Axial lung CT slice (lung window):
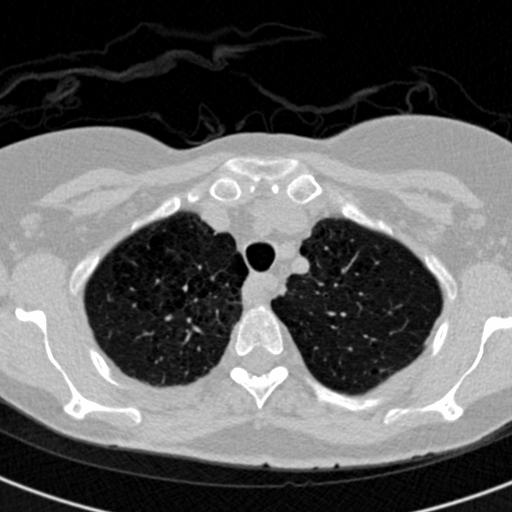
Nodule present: no